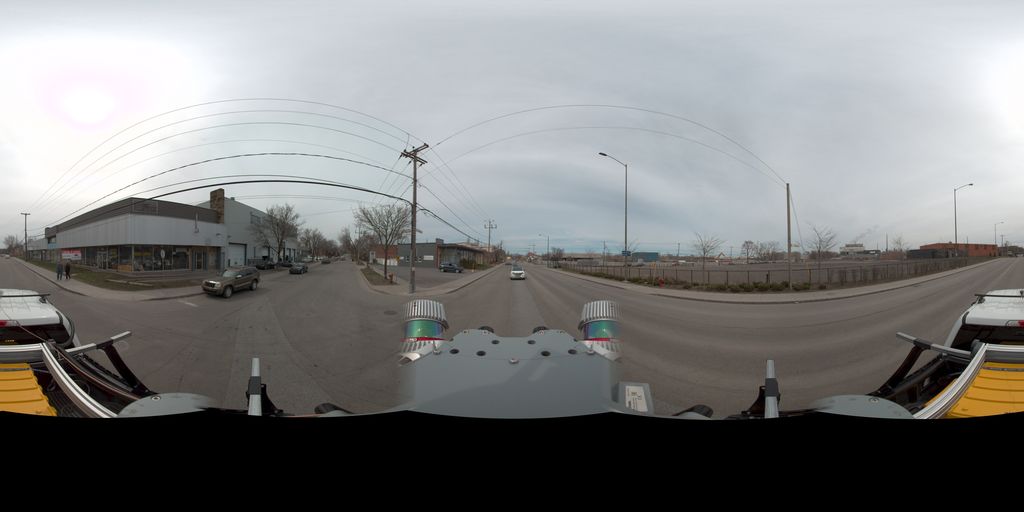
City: quebec_city